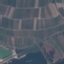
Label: PermanentCrop